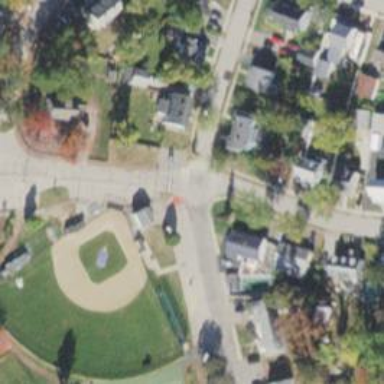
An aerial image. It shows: Baseball pitch for leisure land.